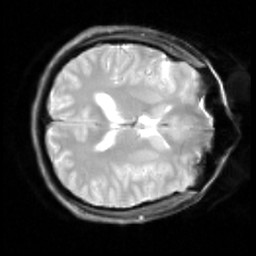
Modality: inplaneT2
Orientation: axial
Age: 25
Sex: male